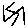
Label: zigzag